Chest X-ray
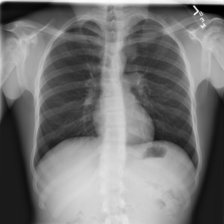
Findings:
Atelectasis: negative
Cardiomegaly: negative
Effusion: negative
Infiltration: negative
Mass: negative
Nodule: negative
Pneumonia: negative
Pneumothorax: negative
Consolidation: negative
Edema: negative
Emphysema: negative
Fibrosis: negative
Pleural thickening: positive
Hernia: negative